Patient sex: M
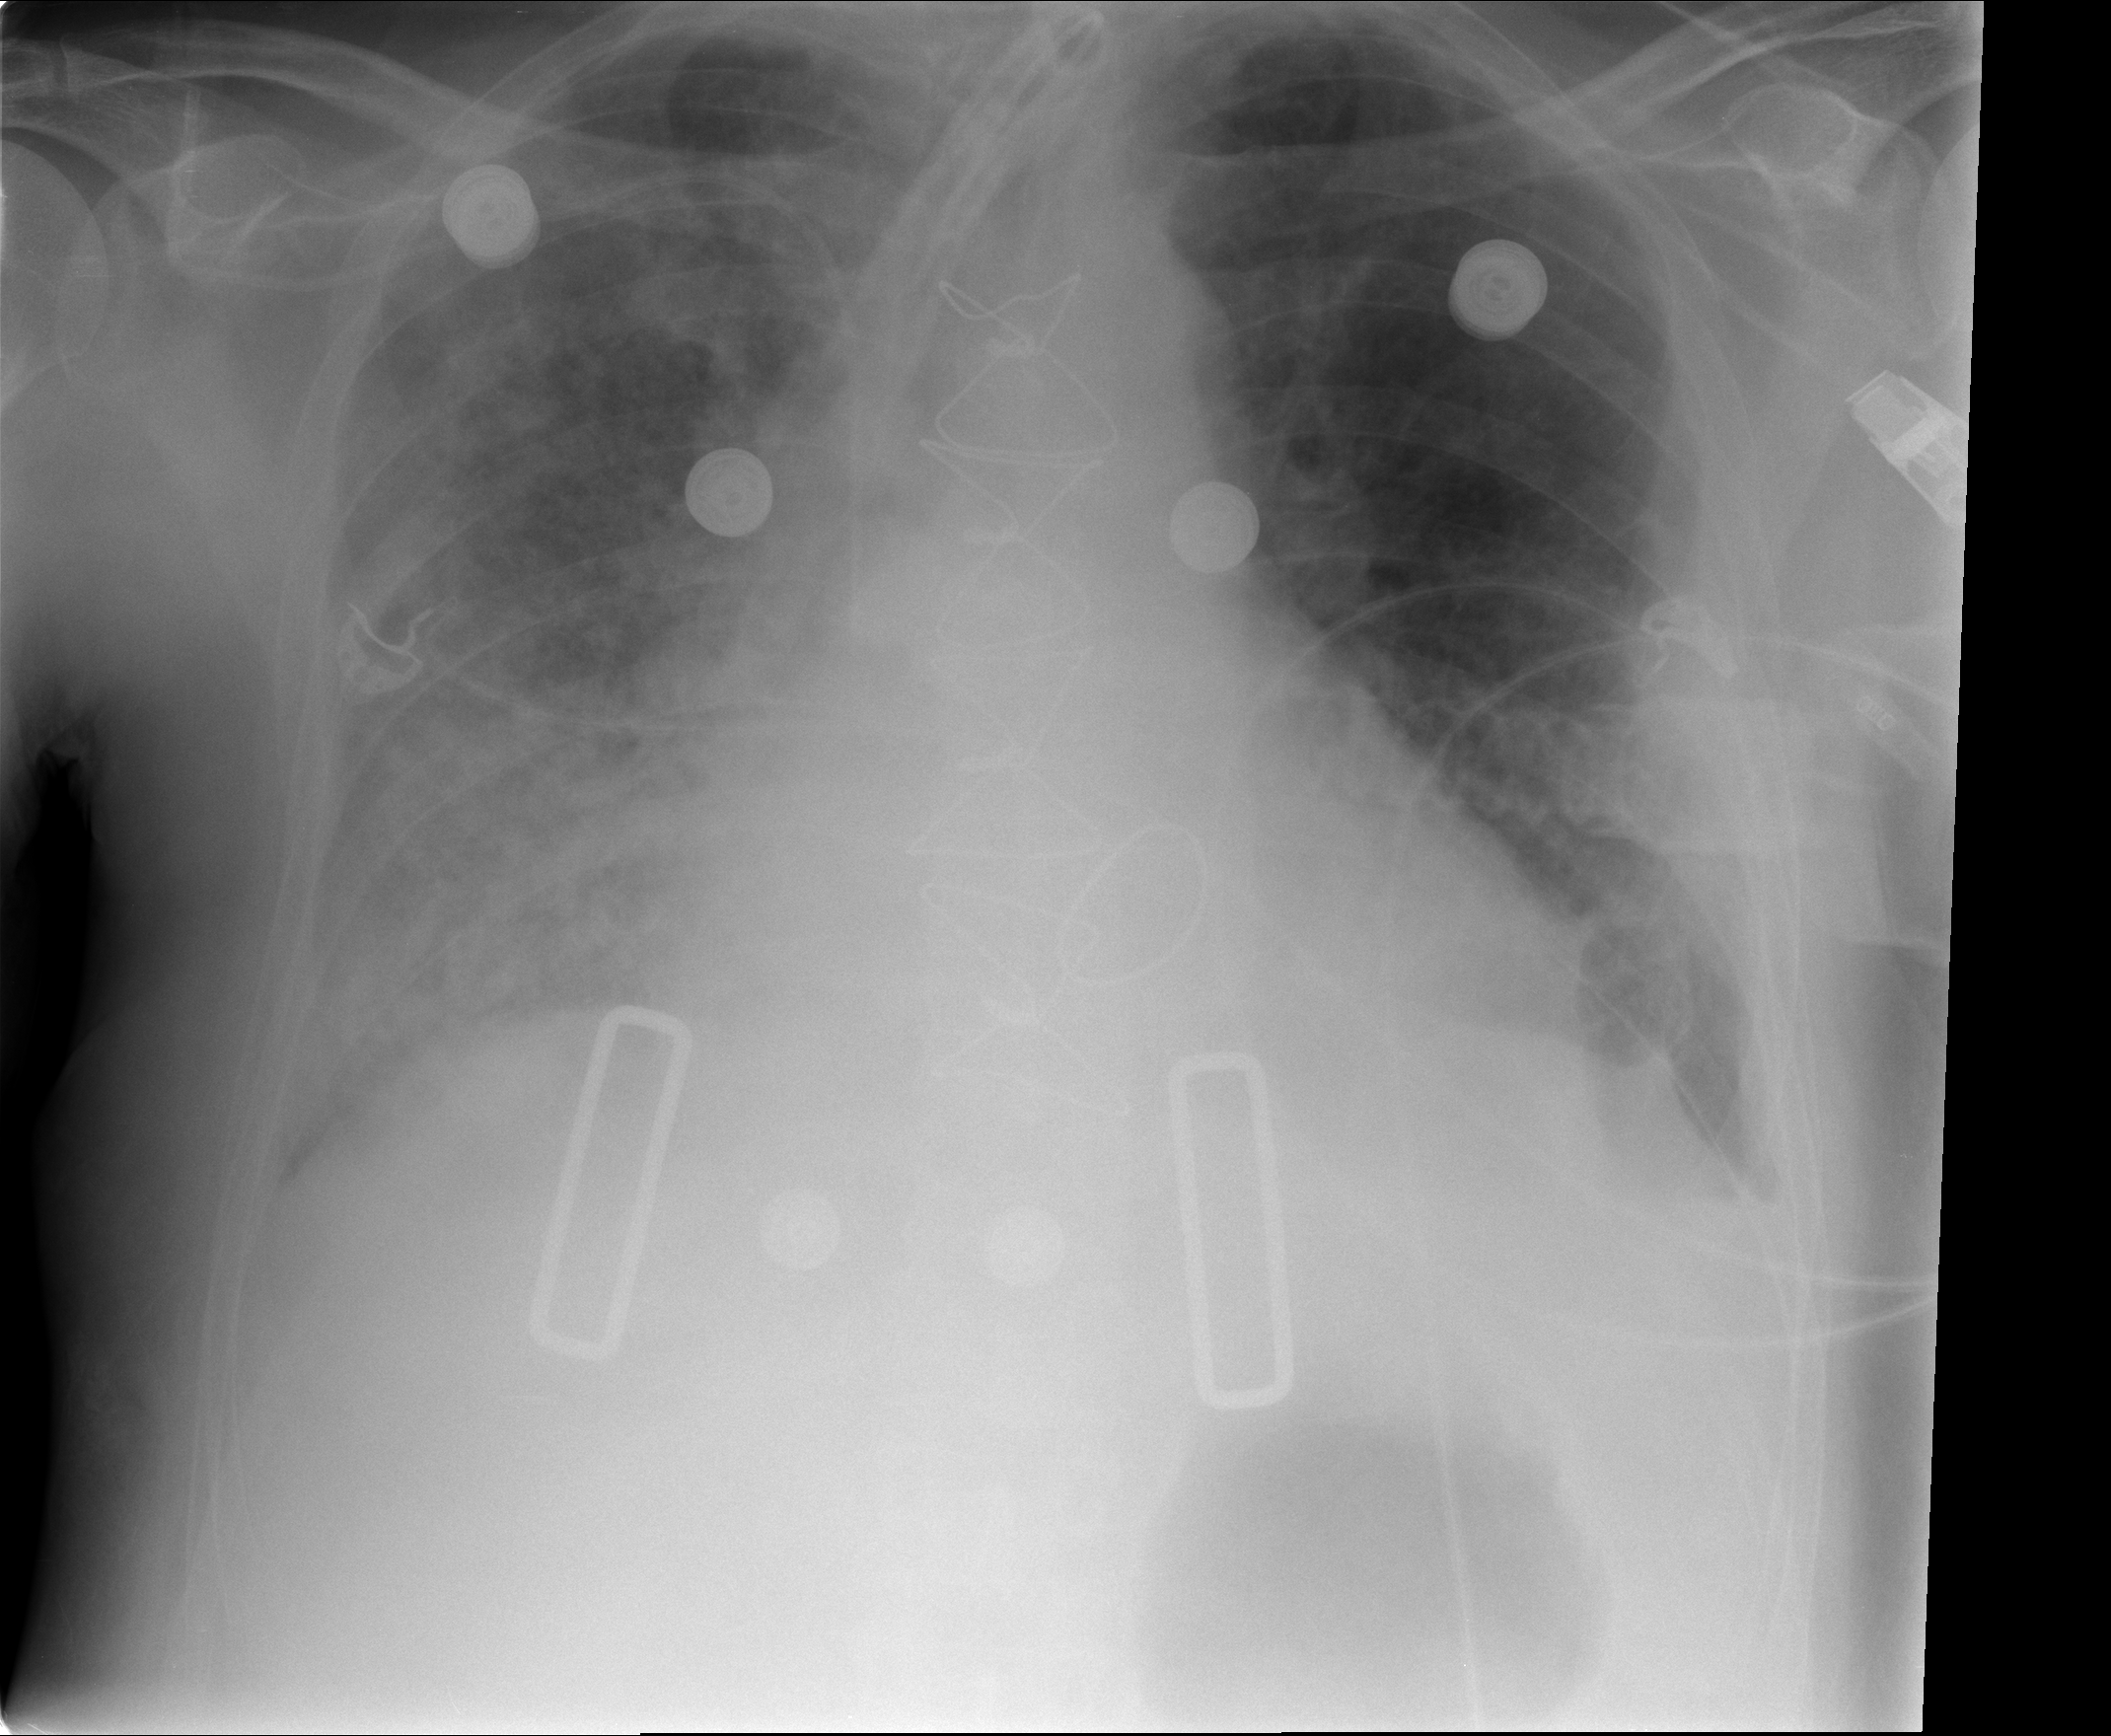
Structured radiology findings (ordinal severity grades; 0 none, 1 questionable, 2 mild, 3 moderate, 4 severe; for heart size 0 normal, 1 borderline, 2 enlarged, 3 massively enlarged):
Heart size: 2
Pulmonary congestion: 3
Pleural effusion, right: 2
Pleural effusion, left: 1
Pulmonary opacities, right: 4
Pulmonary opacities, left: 0
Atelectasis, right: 0
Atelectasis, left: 0